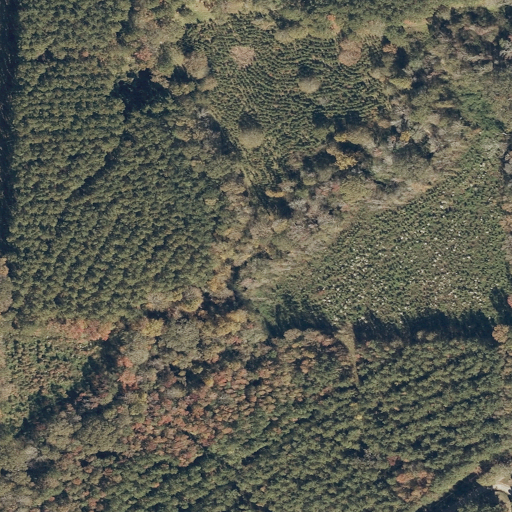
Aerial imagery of valley in Mississippi named Watts Hollow containing evergreen forest, woody wetlands, pasture, shrub, mixed forest, deciduous forest, open development, and low intensity development